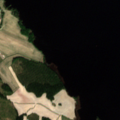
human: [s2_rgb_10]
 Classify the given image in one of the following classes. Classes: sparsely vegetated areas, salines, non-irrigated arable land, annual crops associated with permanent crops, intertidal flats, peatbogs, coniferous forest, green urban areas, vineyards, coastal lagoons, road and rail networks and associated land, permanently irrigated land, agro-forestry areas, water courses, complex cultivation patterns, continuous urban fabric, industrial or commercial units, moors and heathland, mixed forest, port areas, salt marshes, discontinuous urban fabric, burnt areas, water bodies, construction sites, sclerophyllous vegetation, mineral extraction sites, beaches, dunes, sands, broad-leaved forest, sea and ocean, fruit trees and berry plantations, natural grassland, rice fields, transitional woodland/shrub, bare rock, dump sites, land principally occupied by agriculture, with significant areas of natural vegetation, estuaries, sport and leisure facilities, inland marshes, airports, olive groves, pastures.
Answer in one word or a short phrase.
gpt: land principally occupied by agriculture, with significant areas of natural vegetation, transitional woodland/shrub, water bodies